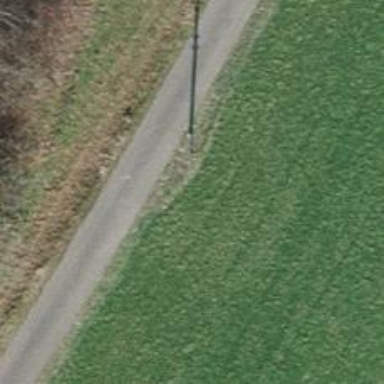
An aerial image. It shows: Power pole.